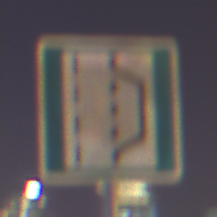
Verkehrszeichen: NothalteUndPannenbucht
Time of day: Night
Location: Outdoor (Urban)
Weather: PartlyCloudy
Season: NotSpecified
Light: Natural